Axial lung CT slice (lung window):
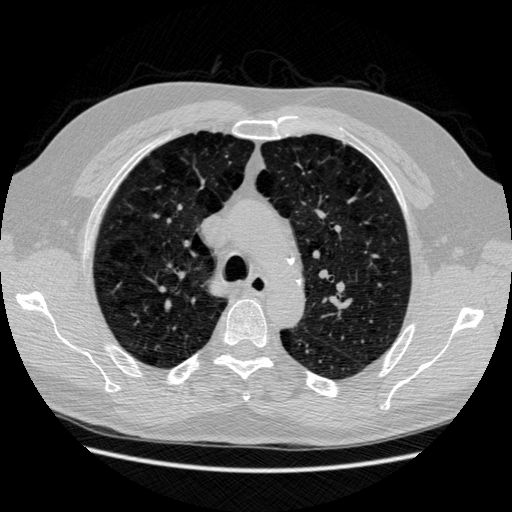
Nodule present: no